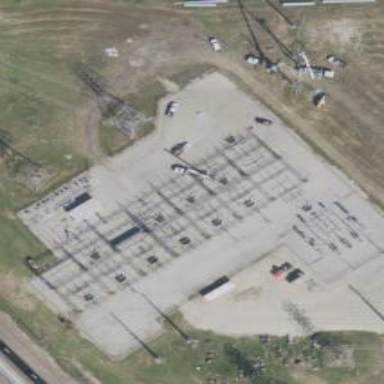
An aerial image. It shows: Switch used for power control.